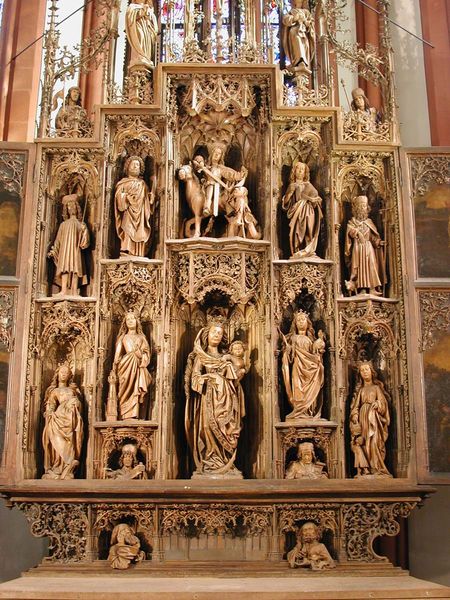
Titel: Lorch, Hochaltar in St. Martin
Künstler: Hans Bilder
Standort: Lorch, Pfarrkirche St. Martin (EU - D - RP)
Schlagwörter: holz, kirche, esel, figuren, ornamente, stufen, religion, altar, schnitzerei, skulpturen, christus, jesus, heilige, maria, madonna, marie, geschnitzt, schnitzen, jesuskind, retabel, heiligen, st. martin